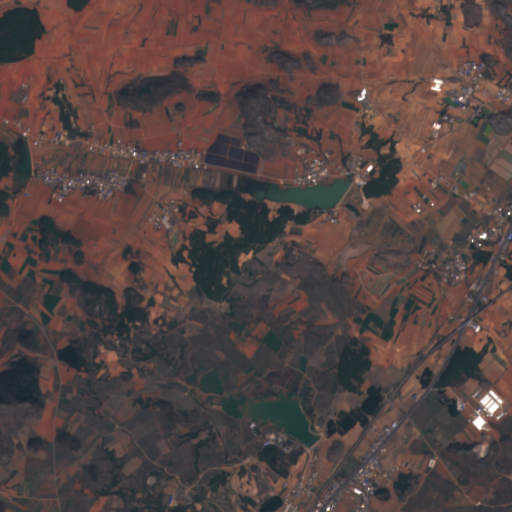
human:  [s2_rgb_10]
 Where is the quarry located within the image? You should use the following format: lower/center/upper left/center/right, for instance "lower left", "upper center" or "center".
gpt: The quarry is located in the lower right of the image.
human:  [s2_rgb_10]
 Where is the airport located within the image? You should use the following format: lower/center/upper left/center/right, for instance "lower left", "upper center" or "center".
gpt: There is no airport in the image.